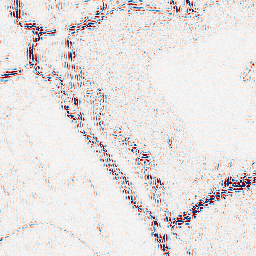
Category: wavelet
Decomposition family: wavelet_dwt
Decomposition parameters: wavelet: sym4
level: 2
Upsampling method: cubic_catmull_rom
Upsampling parameters: scale: 8
Upsampling scale: 8